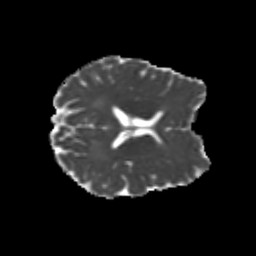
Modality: MD
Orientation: axial
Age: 25
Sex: female
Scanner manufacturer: siemens
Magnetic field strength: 3 T
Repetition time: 3.5 s
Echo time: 0.104 s